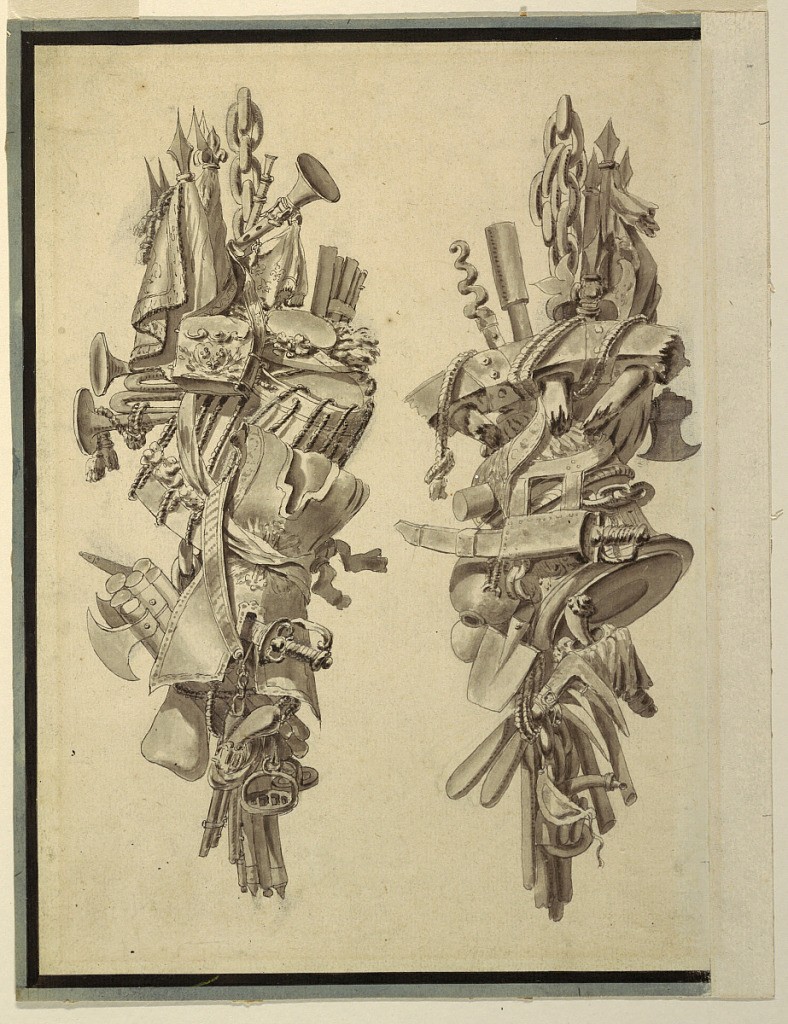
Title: Design for a Pair of Trophies
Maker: Jean-Charles Delafosse, French, 1734 – 1789
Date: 1770–80
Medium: Pen and black ink, brush and wash, black chalk on off-white laid paper. (bordered in brush and black, blue watercolor on three sides)
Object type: drawing
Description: Two trophies showing implements of war; the left one refers to the French cavalry, the right one to elements of artillery.